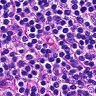
Metastatic tissue present: no